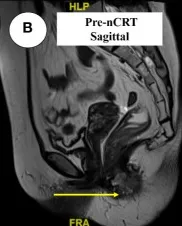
The typical images of anal adenocarcinoma before and after nCRT in three dimensions. The lesions were marked in yellow arrow. The sagittal images before nCRT.
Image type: radiology (mri)